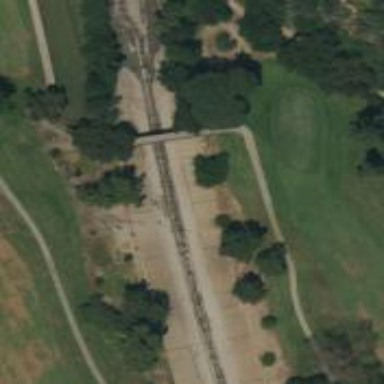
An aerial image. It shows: Service road on bridge designed for golf cartpath.